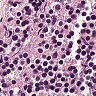
Metastatic tissue present: no